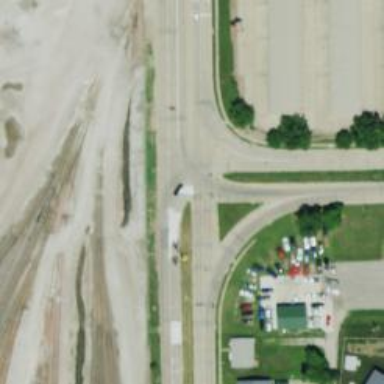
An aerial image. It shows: Secondary link road.